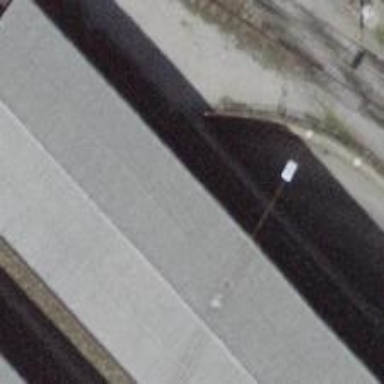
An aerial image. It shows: Asphalt road tunnel designated for service vehicles.